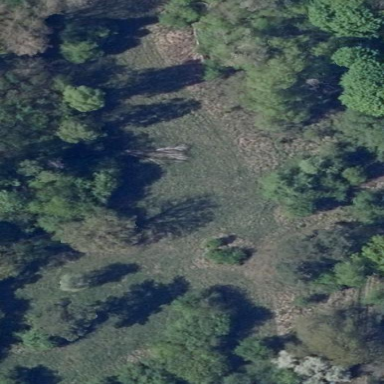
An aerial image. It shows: Beautiful meadow.